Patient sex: M
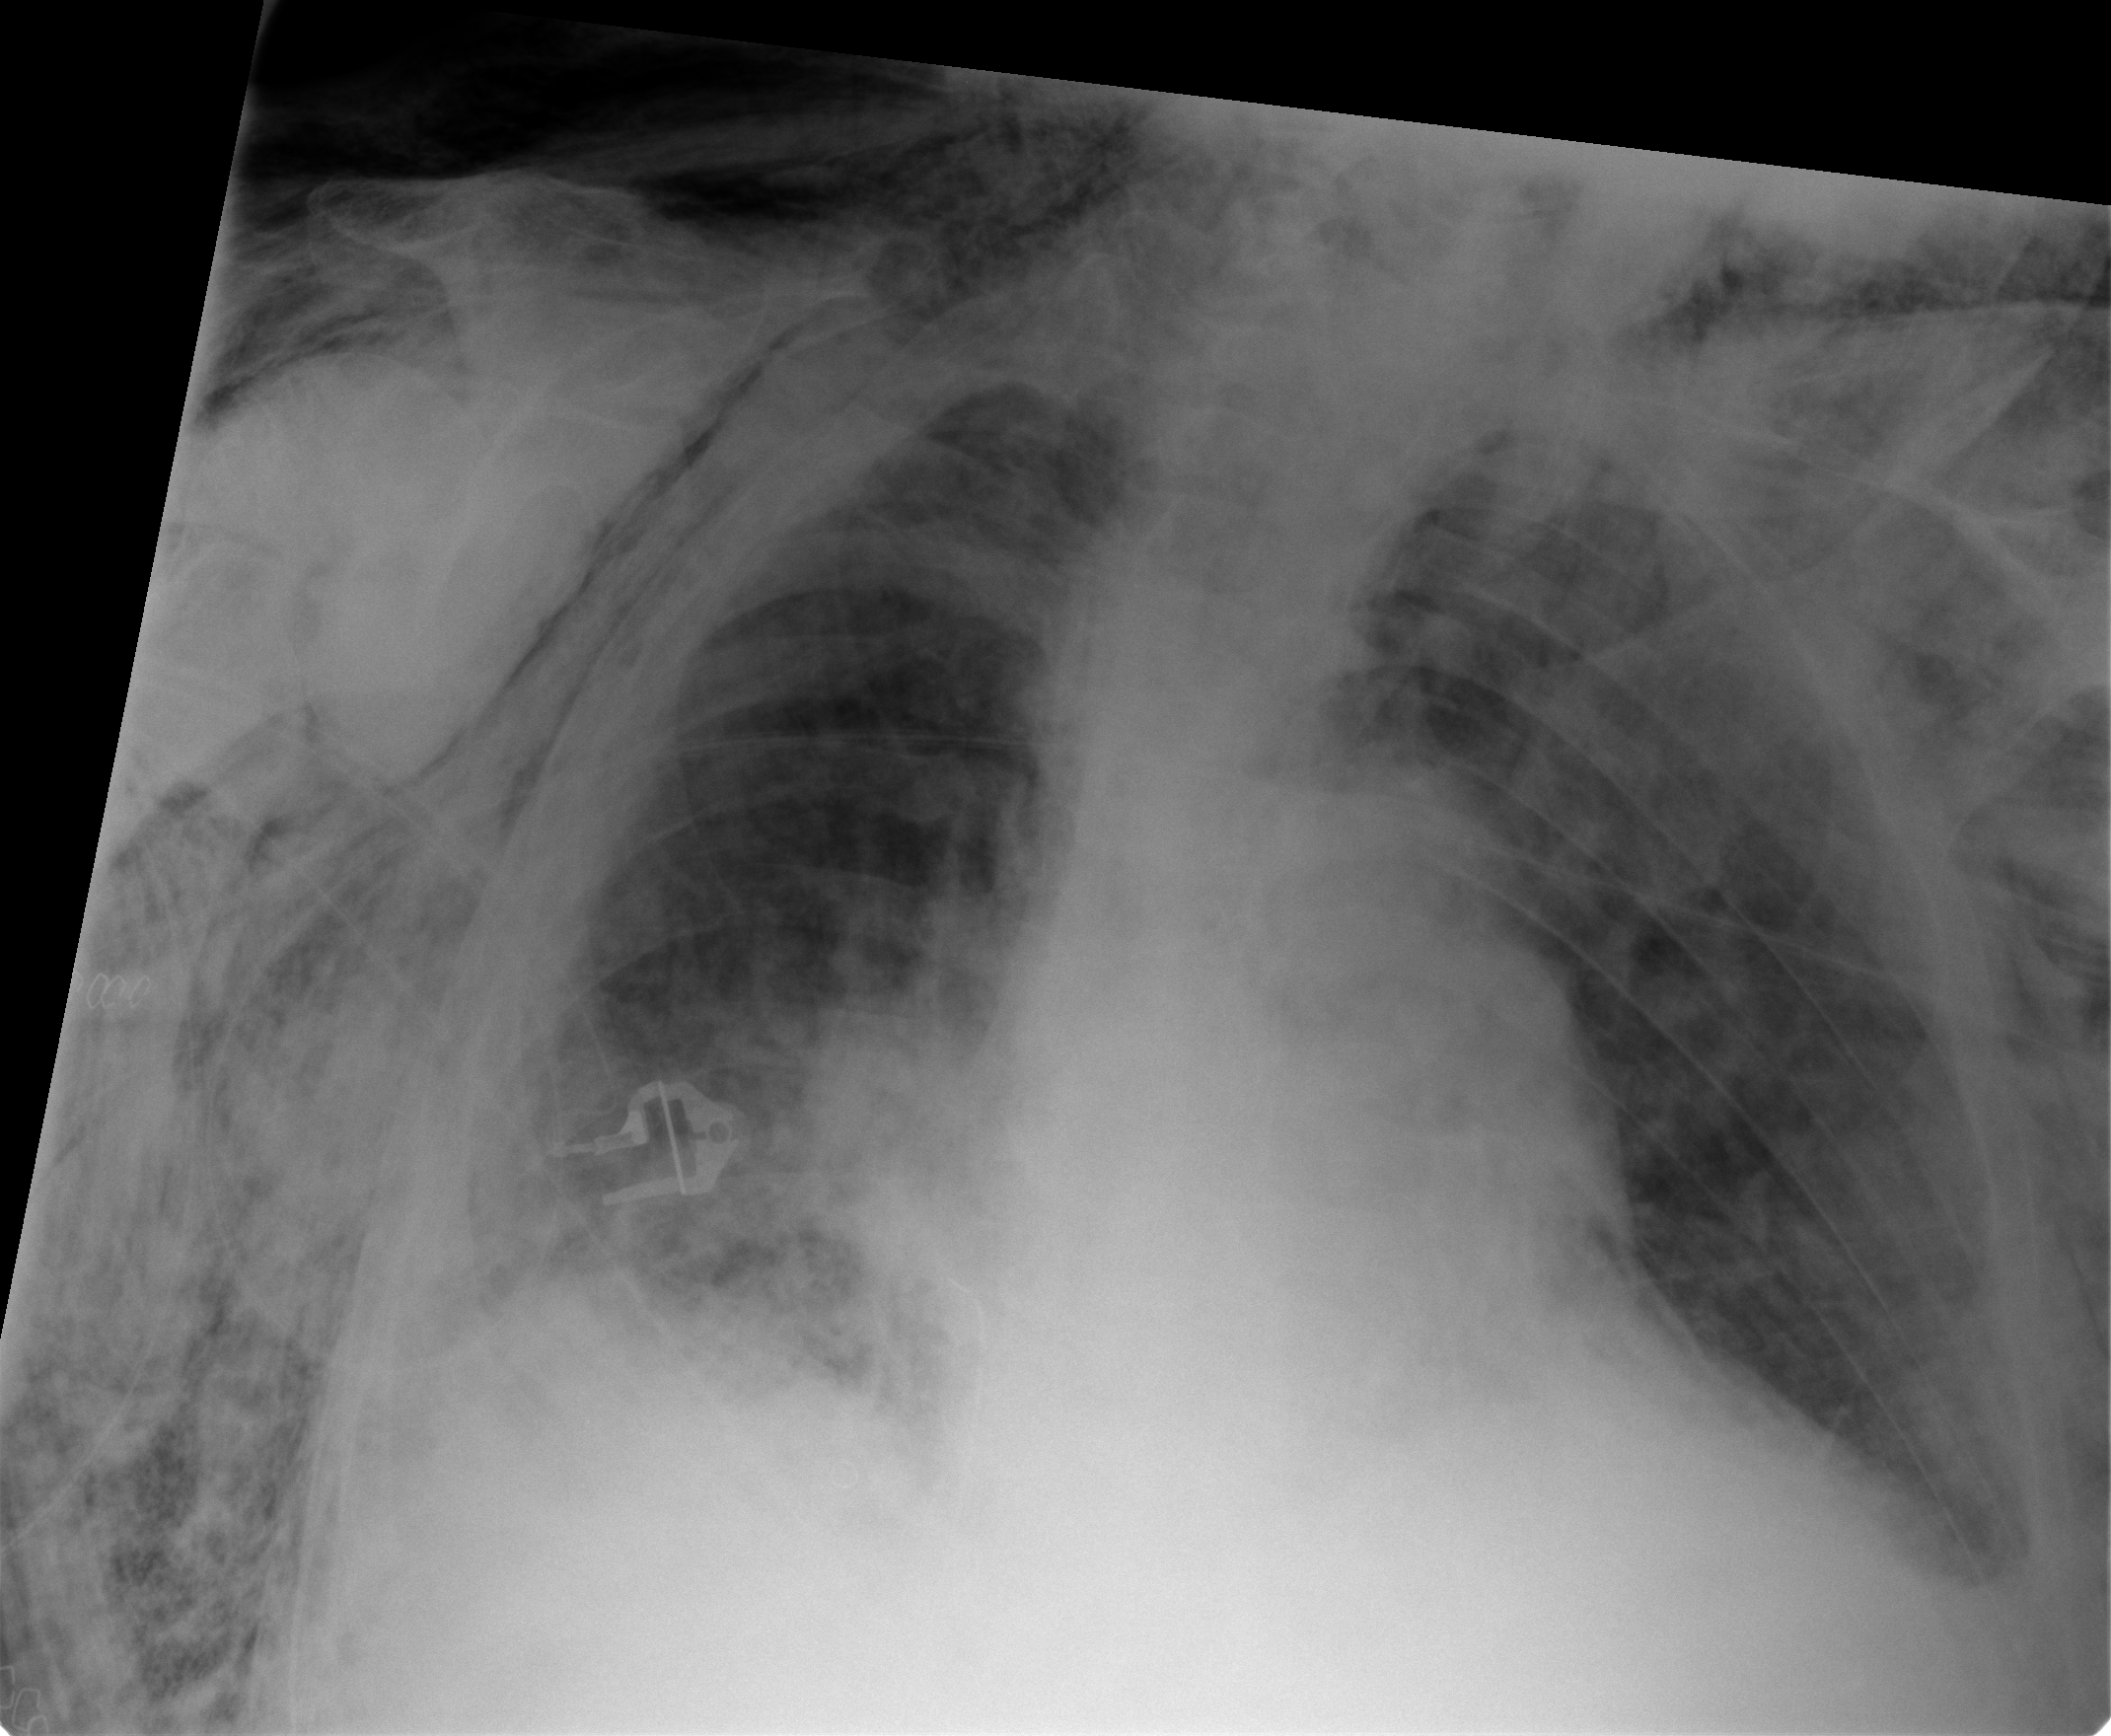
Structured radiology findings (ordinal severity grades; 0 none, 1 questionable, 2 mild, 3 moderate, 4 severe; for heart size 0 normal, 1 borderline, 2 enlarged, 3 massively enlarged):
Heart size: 0
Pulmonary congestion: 2
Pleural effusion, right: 1
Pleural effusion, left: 2
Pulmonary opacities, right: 1
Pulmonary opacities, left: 0
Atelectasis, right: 2
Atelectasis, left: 0